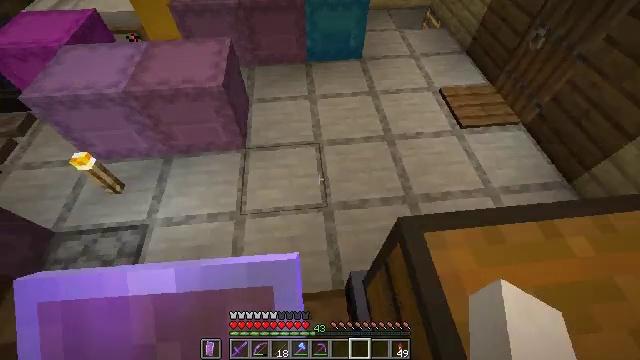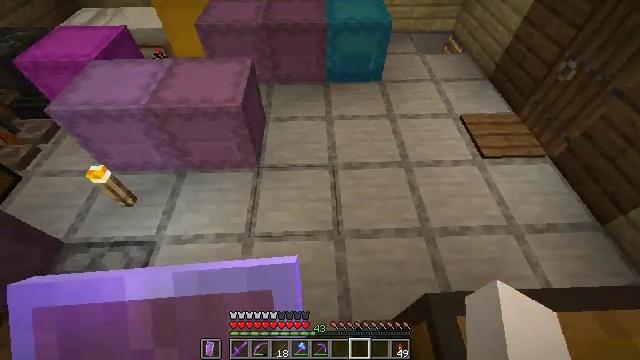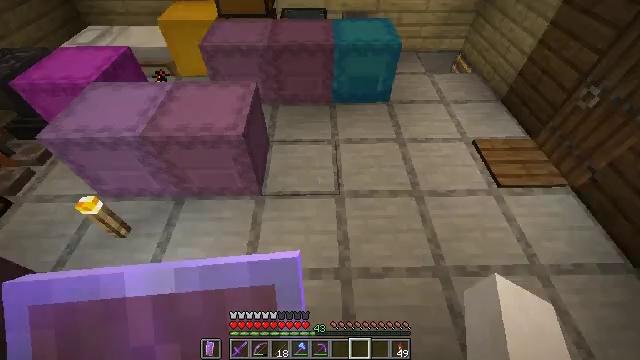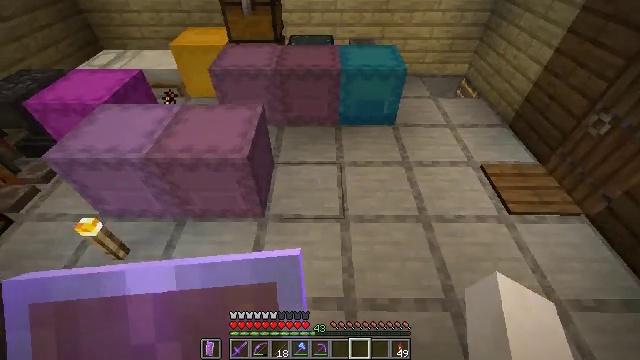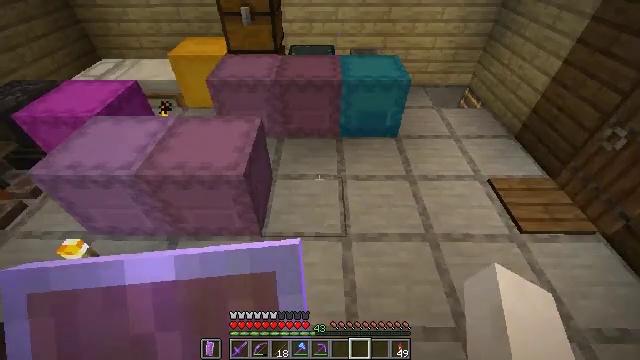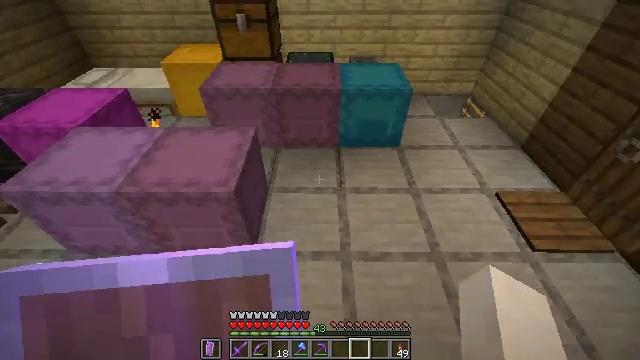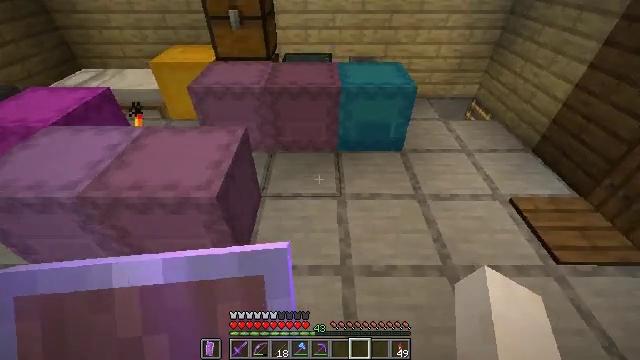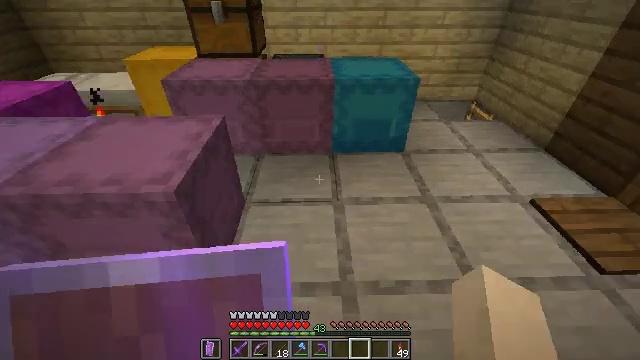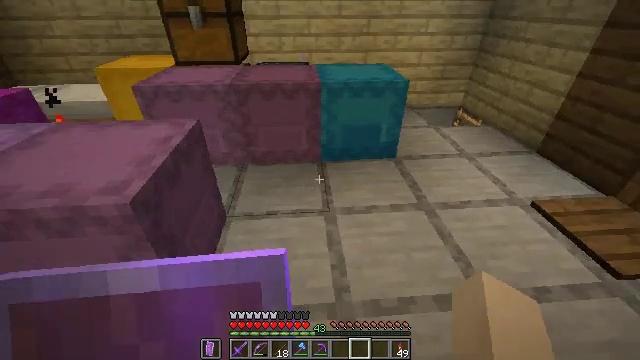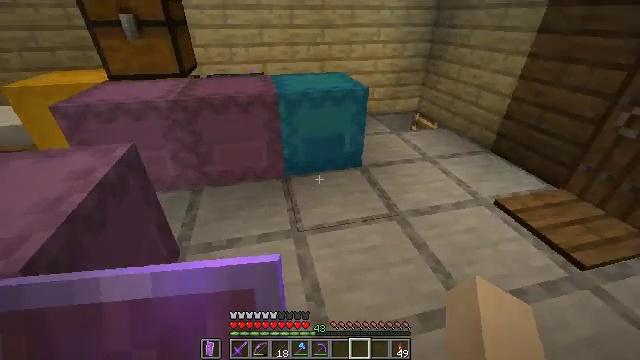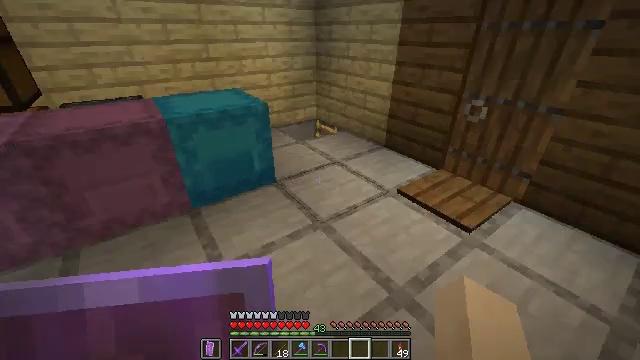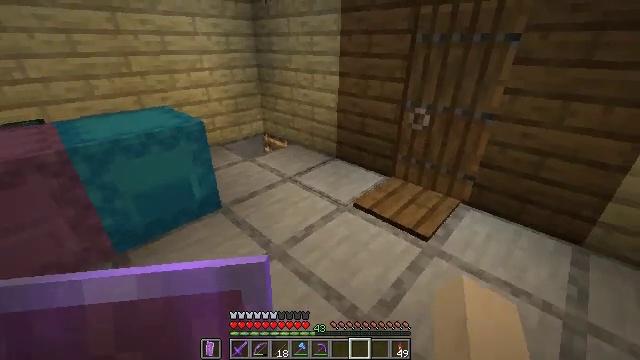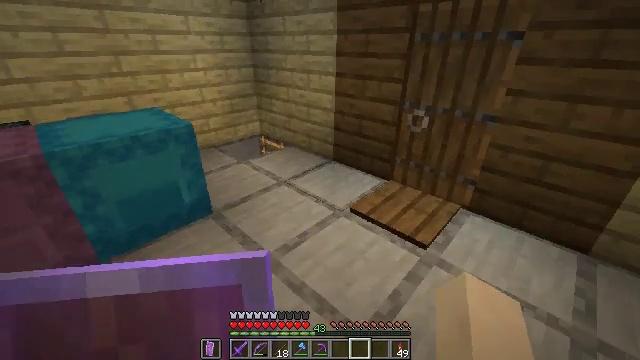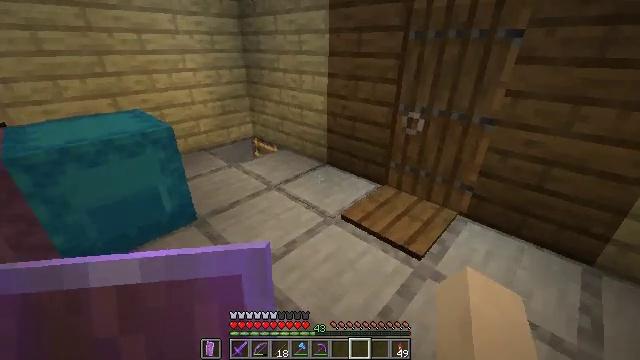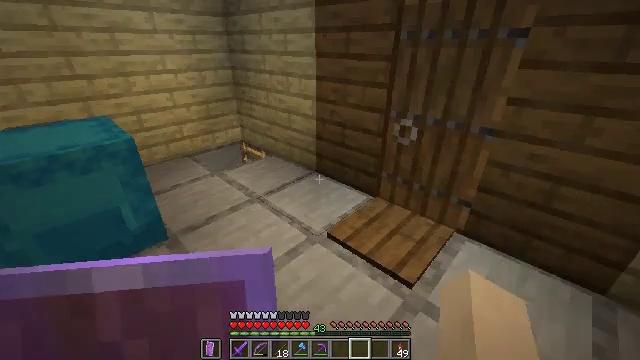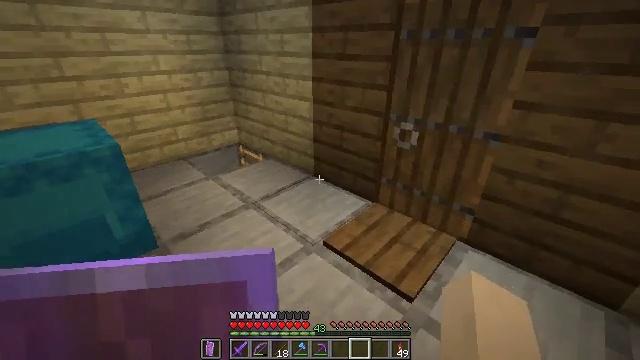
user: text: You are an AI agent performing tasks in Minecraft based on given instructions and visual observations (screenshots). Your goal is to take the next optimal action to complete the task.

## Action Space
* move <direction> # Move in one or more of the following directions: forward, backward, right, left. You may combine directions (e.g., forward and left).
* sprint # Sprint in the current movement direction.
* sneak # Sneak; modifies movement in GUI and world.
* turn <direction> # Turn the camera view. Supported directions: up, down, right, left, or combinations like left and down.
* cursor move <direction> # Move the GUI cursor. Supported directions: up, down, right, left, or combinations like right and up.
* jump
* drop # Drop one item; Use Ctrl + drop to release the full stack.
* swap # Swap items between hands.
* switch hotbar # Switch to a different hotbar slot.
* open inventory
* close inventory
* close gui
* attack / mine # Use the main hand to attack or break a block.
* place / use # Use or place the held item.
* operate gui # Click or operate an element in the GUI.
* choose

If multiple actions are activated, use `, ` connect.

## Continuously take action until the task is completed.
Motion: motion action
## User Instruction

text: Gather the sea lantern with a pickaxe.
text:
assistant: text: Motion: move forward, turn left and up
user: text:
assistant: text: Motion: move forward, turn left and up
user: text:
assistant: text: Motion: move forward, turn left and up
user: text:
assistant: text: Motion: move forward, turn up
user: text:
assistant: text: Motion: move forward, turn up
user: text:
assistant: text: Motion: move forward, turn up
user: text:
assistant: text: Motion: move forward, turn right and up
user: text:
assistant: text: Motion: move forward, turn right and up
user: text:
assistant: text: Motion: move forward, turn right and up
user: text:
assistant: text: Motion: move forward and move right, turn right and up
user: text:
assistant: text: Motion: move forward and move right, turn right and up
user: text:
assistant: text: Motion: move forward and move right
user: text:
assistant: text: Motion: move forward and move right
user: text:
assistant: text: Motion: move forward
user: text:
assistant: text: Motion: no_op
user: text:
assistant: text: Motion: no_op
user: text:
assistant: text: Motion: close inventory
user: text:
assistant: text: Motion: close inventory
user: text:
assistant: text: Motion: close inventory
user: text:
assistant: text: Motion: no_op
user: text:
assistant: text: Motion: no_op
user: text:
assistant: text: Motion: no_op
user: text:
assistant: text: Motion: no_op
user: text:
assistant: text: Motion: no_op
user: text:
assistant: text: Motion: no_op
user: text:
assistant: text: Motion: no_op
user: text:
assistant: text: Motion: no_op
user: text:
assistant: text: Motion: no_op
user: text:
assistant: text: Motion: no_op
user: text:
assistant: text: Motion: no_op